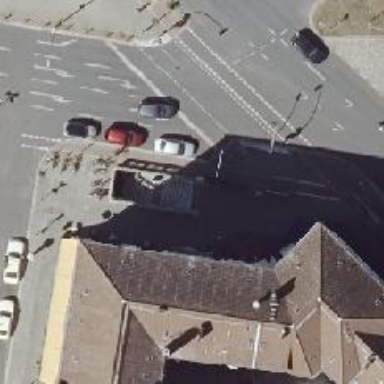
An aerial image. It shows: Subway entrance.